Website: bh-photo
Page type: account-selection
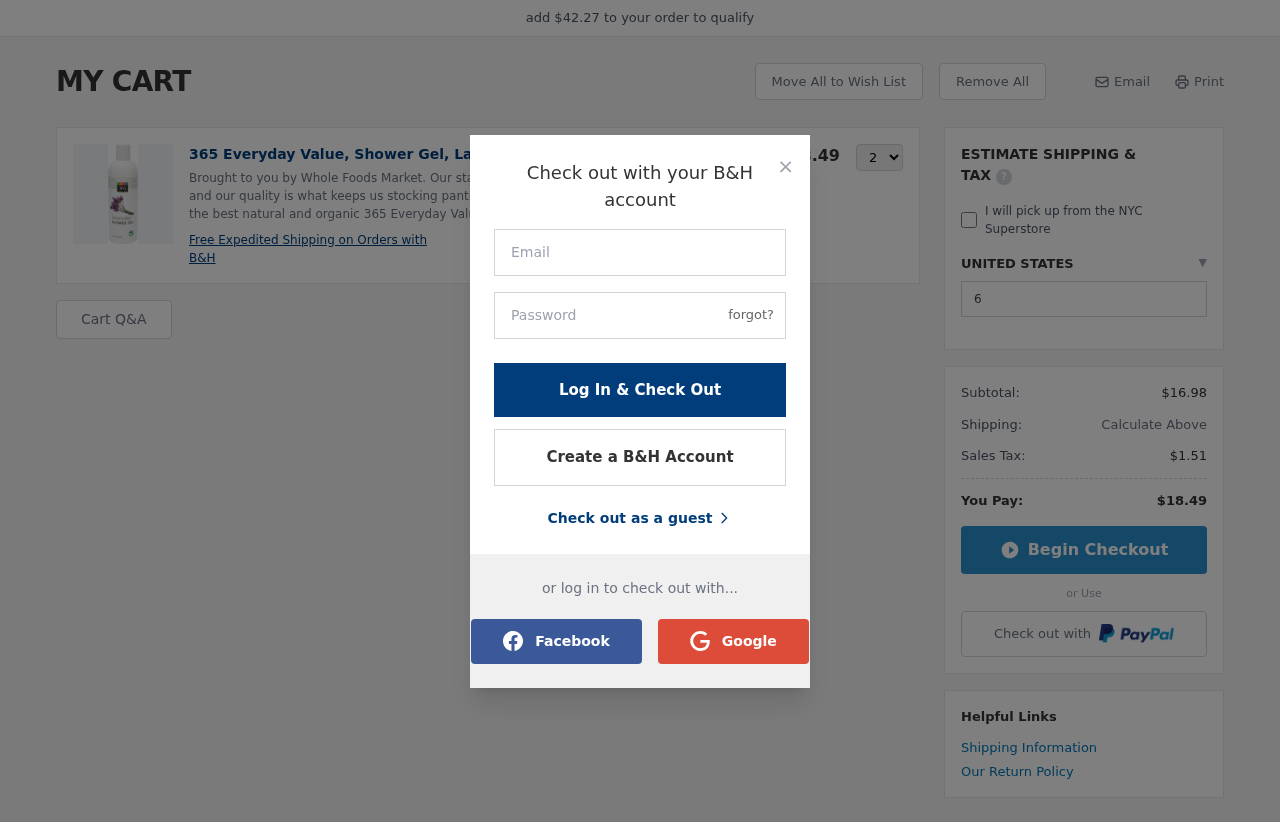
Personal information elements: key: PII_COUNTRY
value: UNITED STATES
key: PII_LOGIN_USERNAME
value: amy_bird
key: PII_POSTCODE
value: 68404
Product elements: key: PRODUCT1_DESC
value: Brought to you by Whole Foods Market.  Our standards are what set us apart, and our quality is what keeps us stocking pantries, fridges and freezers with the best natural and organic 365 Everyday Valu
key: PRODUCT1_NAME
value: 365 Everyday Value, Shower Gel, Lavender, 16 fl oz
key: PRODUCT1_PRICE
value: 8.49
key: PRODUCT1_QUANTITY
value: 2
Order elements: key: ORDER_SUBTOTAL
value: $16.98
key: ORDER_TAX
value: $1.51
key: ORDER_TOTAL
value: $18.49
Other elements: key: AMOUNT_TO_QUALIFY
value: $42.27